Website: slack
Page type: account-dashboard
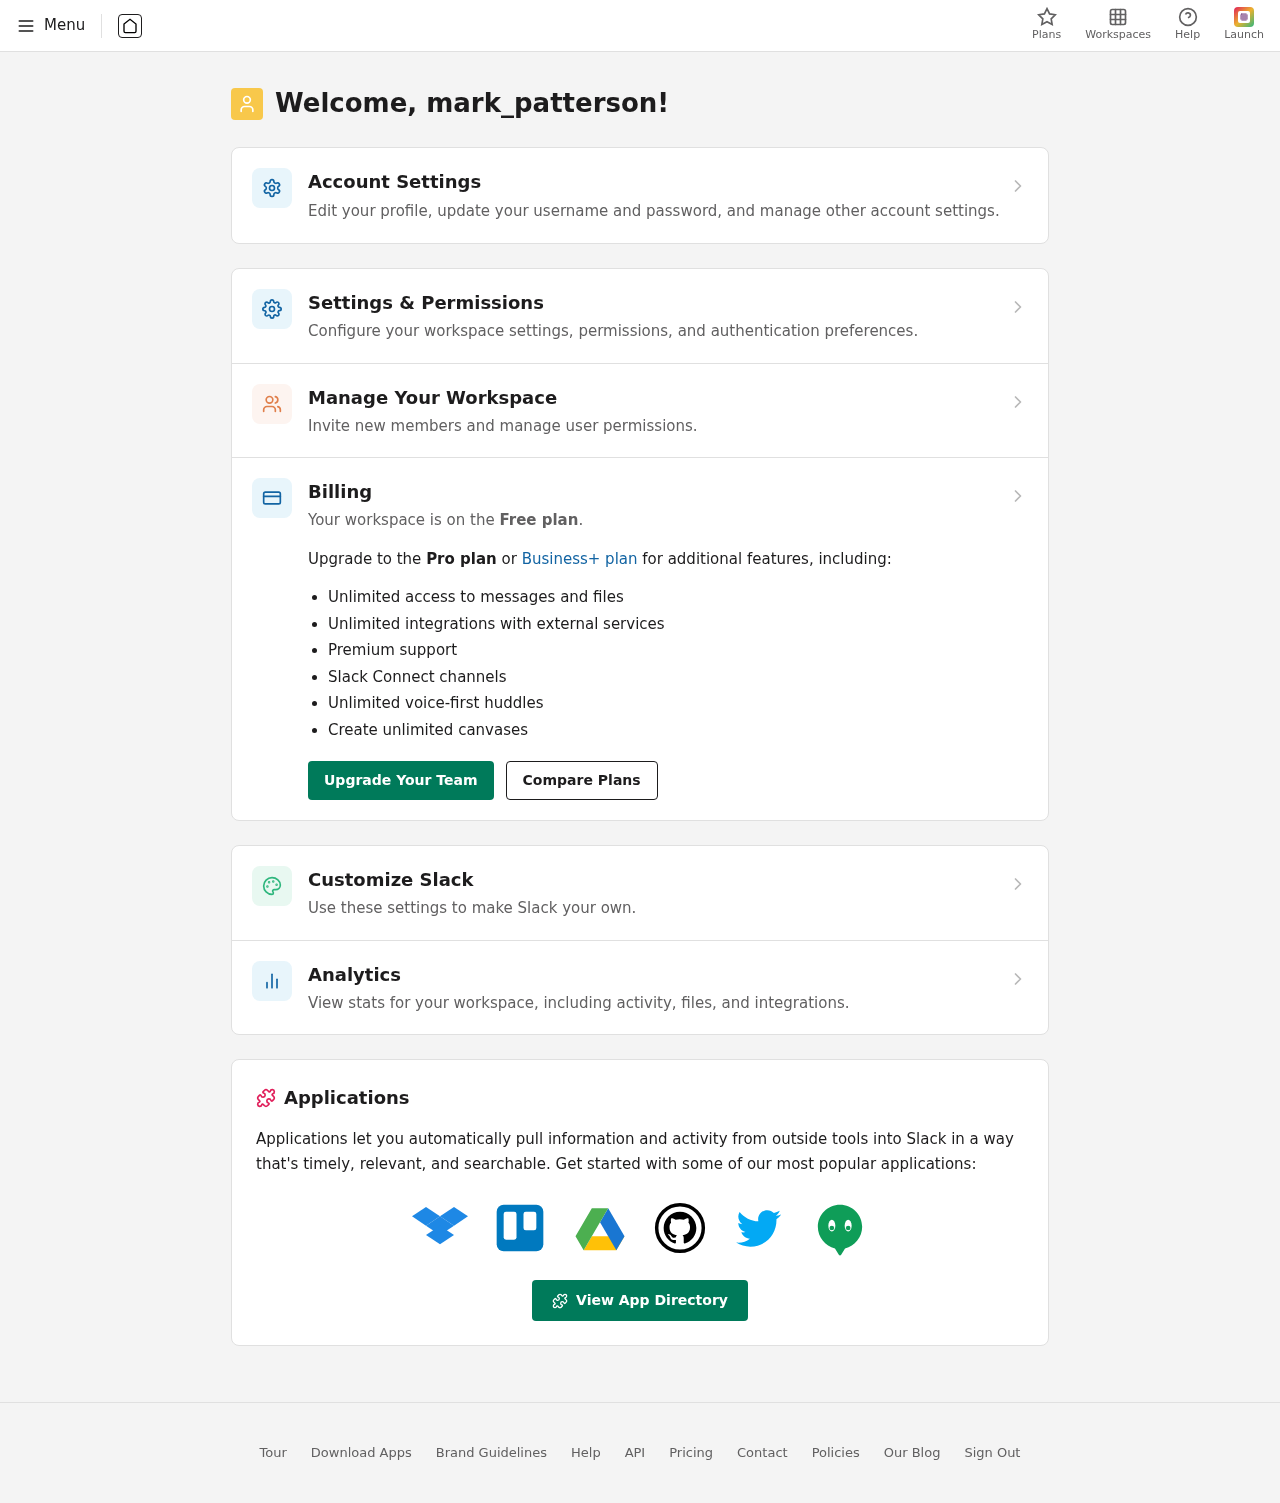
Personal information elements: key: PII_LOGIN_USERNAME
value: mark_patterson